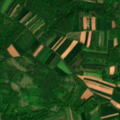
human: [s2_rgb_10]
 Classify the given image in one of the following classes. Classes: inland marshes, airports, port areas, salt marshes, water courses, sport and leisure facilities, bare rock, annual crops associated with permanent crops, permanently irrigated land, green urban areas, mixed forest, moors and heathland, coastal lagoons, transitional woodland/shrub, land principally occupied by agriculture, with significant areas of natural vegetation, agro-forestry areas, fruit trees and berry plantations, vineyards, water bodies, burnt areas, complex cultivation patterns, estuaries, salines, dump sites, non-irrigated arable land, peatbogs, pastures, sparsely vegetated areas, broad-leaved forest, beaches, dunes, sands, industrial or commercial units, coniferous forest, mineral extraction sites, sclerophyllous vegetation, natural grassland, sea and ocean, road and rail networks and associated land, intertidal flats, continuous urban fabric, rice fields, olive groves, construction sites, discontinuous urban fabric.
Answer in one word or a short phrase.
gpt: non-irrigated arable land, broad-leaved forest, transitional woodland/shrub